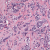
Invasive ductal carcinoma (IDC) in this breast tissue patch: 1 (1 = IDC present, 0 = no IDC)